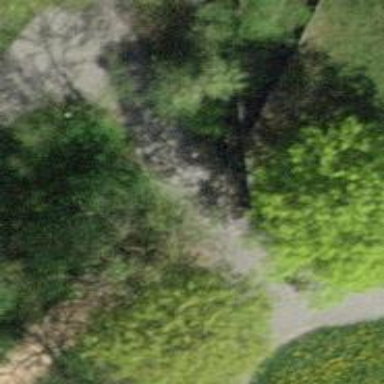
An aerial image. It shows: Footway bridge with pebblestone surface.